Field crop: maize
Growth stage: 2
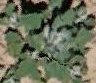
Species: chenopodium